Question: I've a problem in my constraints, with display 3.5 inch and 4 inch it always working perfectly but in iPhone 6 and iPhone 6 plus (4.7 inch and 5.5 inch) I cannot set the right constraints.
This is an example (I drew in red the problem):

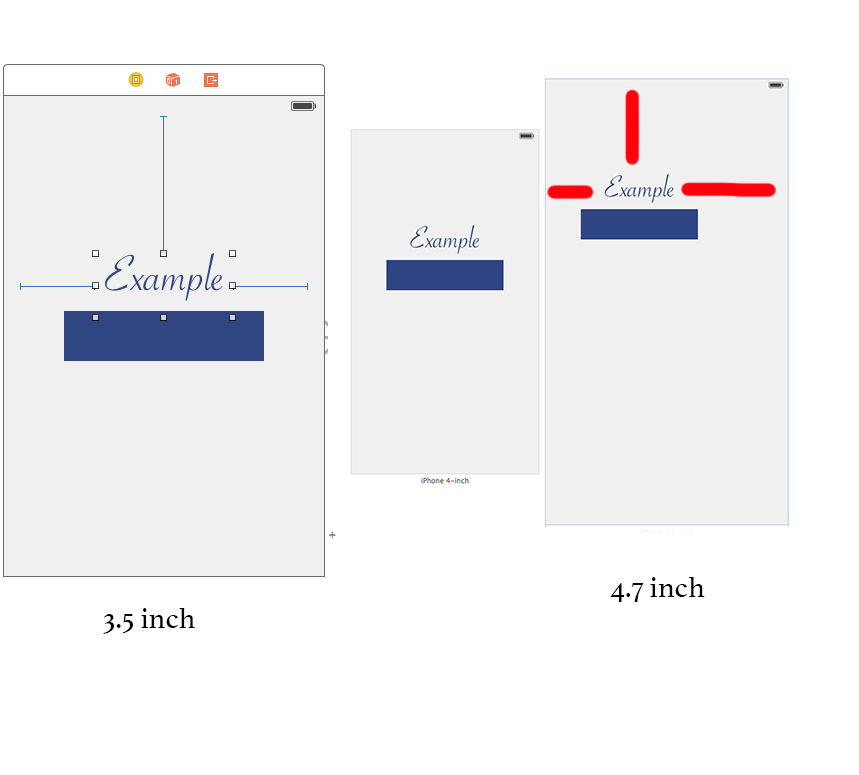
Answer: Rather than having a Leading Space and Trailing Space constraint on the Example view, add a Horizontally Center In Container.